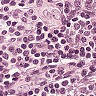
Metastatic tissue present: no